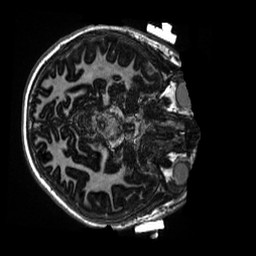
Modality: MP2RAGE
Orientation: axial
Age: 10
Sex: female
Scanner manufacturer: siemens
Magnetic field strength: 3 T
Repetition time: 4 s
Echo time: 0.00303 s